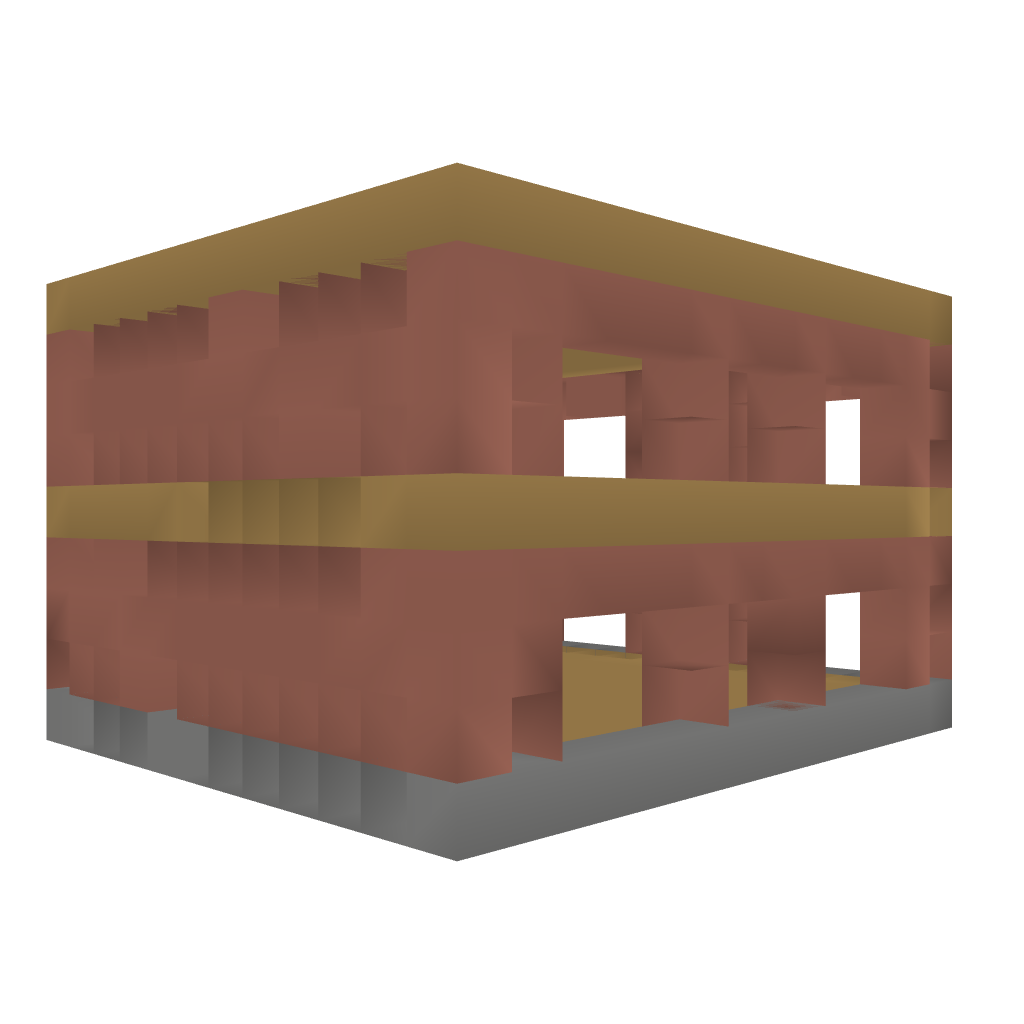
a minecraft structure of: boring brick building